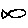
Label: fish